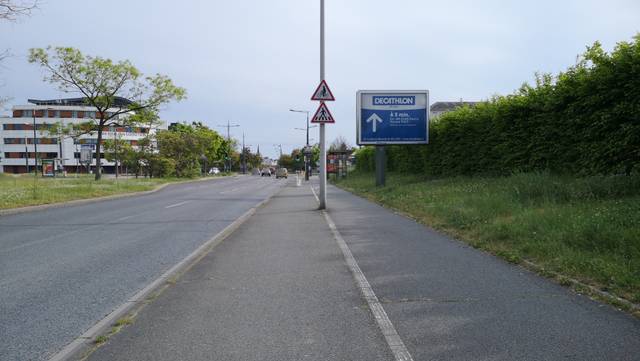
Region: France
Coordinates: 47.913, 1.923